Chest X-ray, PA view. Patient: 76 years old, sex M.
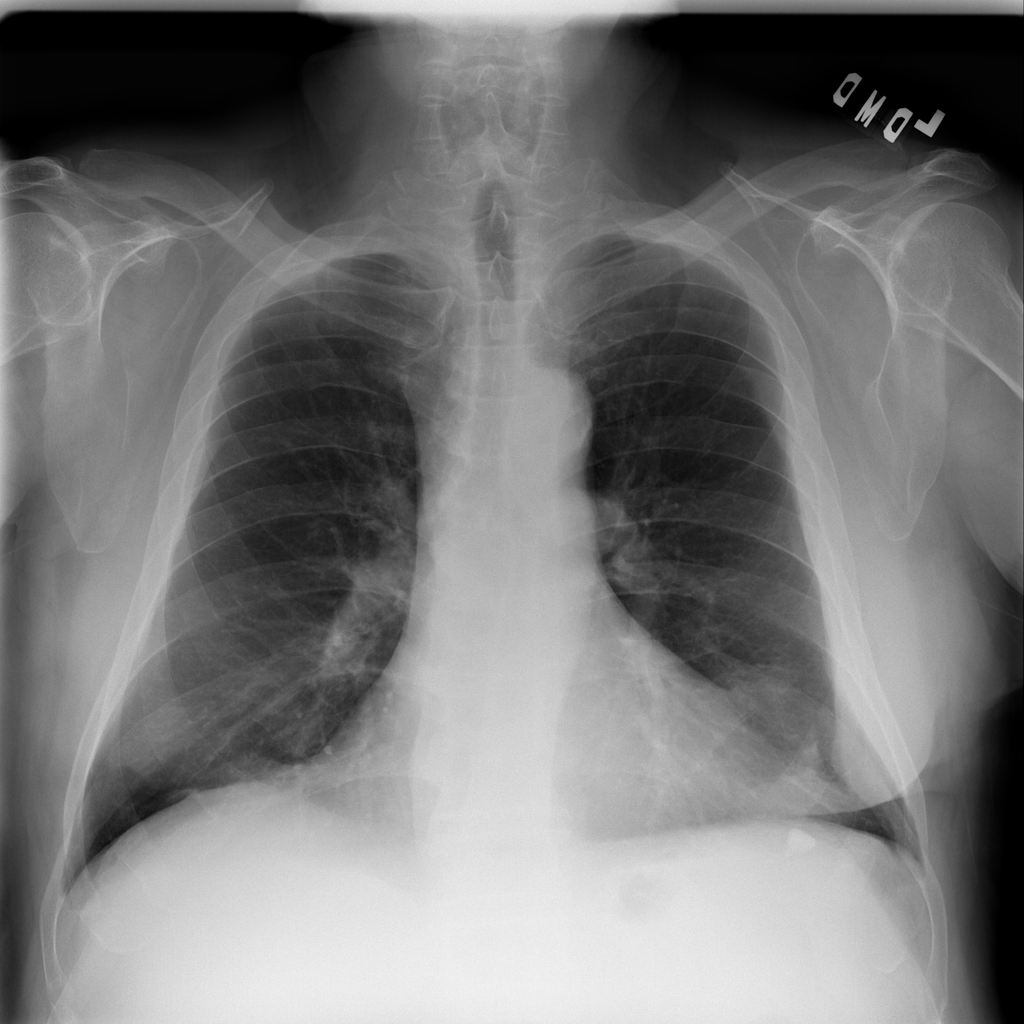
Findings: No Finding